Question: I need to implement a gradient like the one shown below as Android gradient.
I would like to know what kind of gradient this is.
How can I build a gradient like this using Android drawables?
If I would like to know more about gradients like this, where can I find the resources?
Thanks in advance.

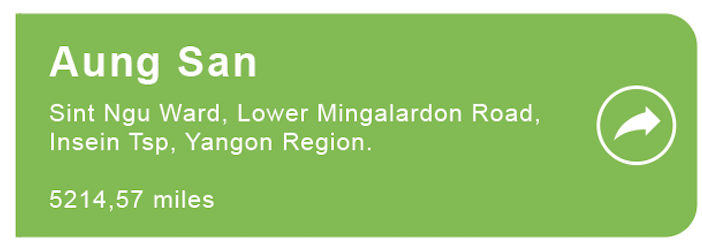
Answer: Use this one:
'''
<shape xmlns:android="http://schemas.android.com/apk/res/android" android:shape="rectangle" >
<gradient
android:type="radial"
android:centerX="50%"
android:centerY="50%"
android:startColor="#FF6CA941"
android:endColor="#FF008080"
android:gradientRadius="100"/>
<corners
android:bottomLeftRadius="0dp"
android:bottomRightRadius="7dp"
android:topLeftRadius="0dp"
android:topRightRadius="7dp" />
</shape>
'''